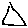
Label: triangle